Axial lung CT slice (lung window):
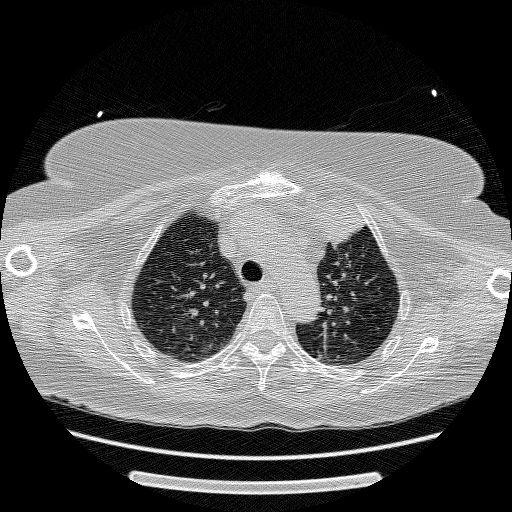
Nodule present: yes
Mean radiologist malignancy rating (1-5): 2